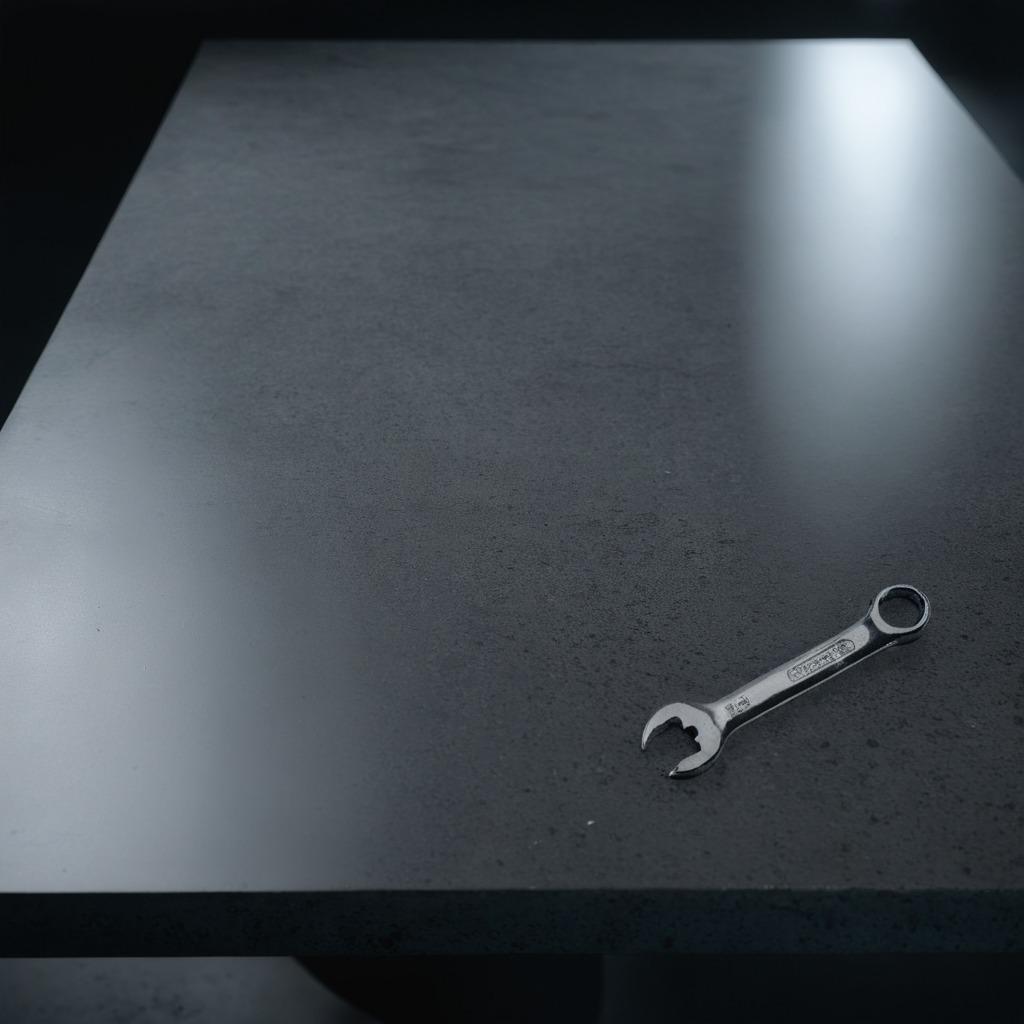
An wrench lies on a clean granite table inside a workshop at night.